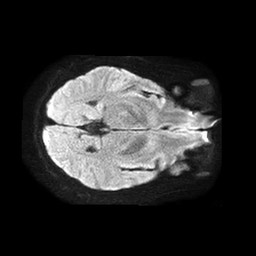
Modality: TRACE
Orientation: axial
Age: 52
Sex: female
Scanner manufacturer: philips
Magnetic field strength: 1.5 T
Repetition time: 4.6 s
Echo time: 0.08517 s